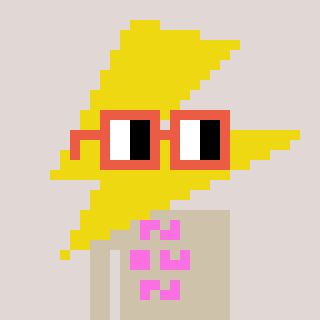
a pixel art character with square orange glasses, a lightning bolt-shaped head and a bege-colored body on a warm background